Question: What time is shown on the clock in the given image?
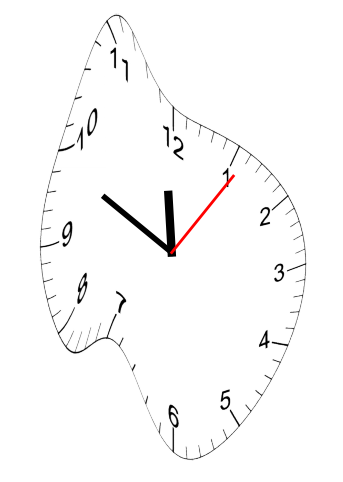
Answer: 11:49:06